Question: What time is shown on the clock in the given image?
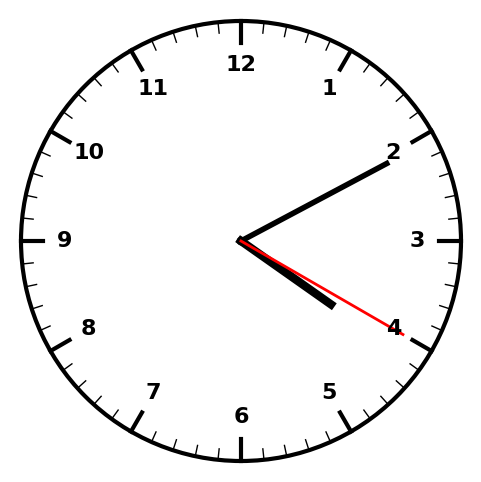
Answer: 04:10:20